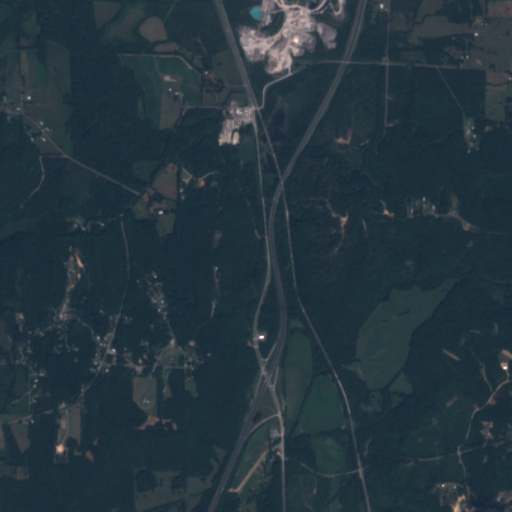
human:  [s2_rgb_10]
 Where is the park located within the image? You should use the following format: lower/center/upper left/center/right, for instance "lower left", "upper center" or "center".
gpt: The park is located in the lower left of the image.
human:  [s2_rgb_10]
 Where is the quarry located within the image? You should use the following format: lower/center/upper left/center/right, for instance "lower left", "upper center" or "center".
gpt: The quarry is located in the upper right of the image.
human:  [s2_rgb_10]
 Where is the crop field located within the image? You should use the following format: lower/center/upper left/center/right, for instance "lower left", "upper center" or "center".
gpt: There is no crop field in the image.